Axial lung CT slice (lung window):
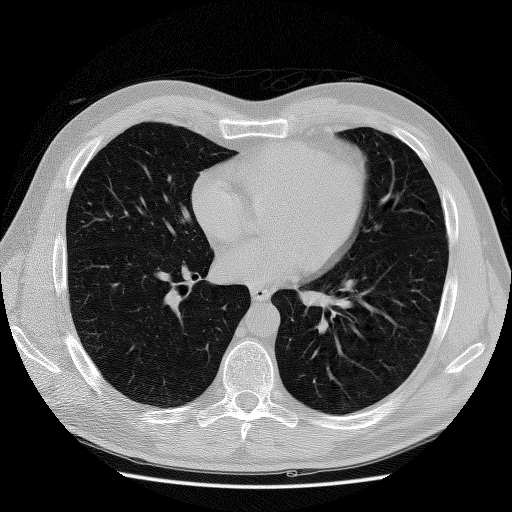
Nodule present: no